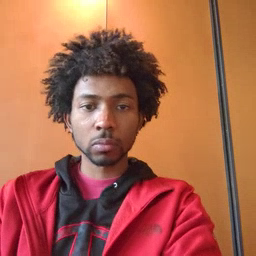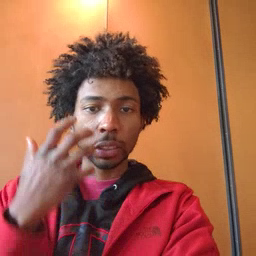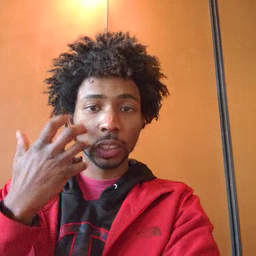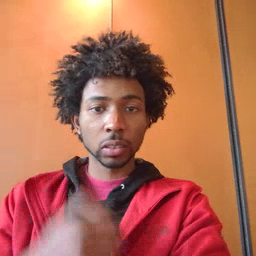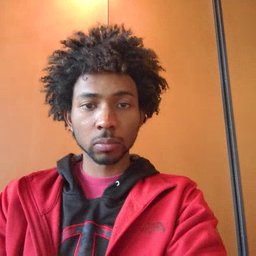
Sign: tiger